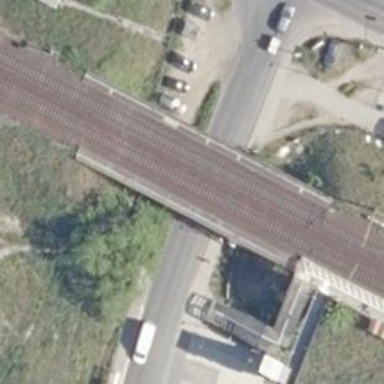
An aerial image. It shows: Beam bridge made by humans.